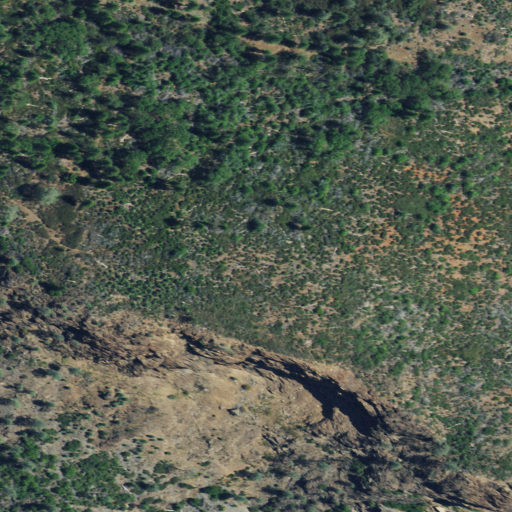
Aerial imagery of mountain in California named Red Bluff containing shrub, grassland, and evergreen forest